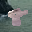
Label: 8